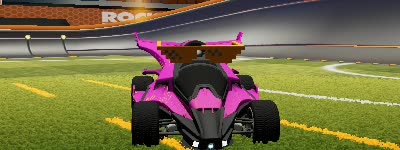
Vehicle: aftershock